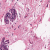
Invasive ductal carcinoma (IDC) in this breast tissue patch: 0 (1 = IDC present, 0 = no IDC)